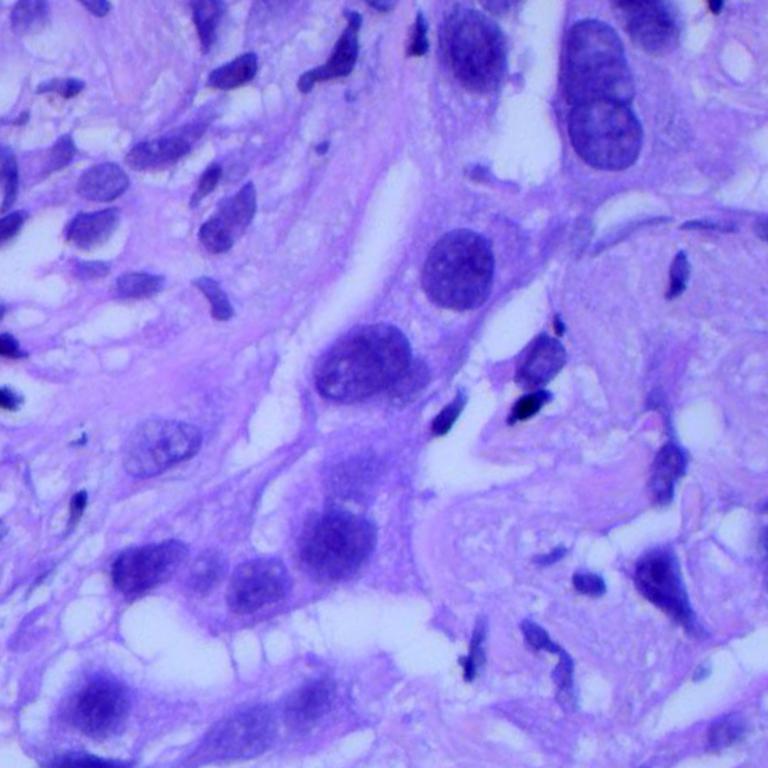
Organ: lung
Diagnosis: adenocarcinomas